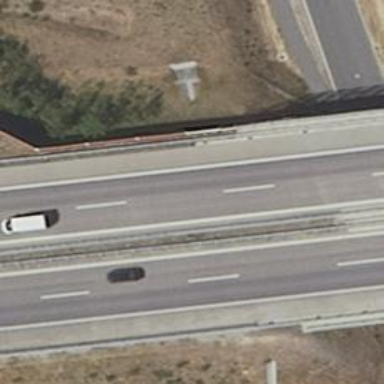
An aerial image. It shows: Bridge over motorway.